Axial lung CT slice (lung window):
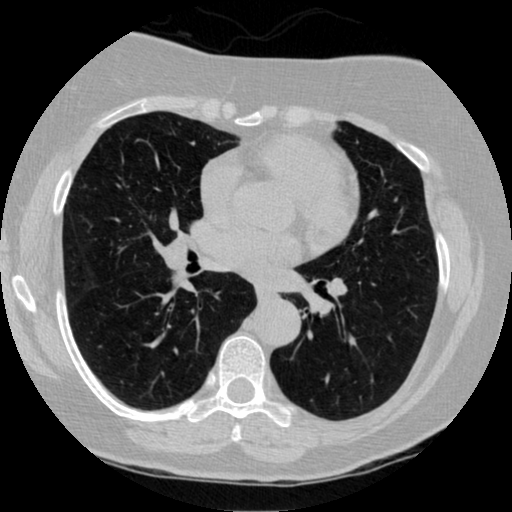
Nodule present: no